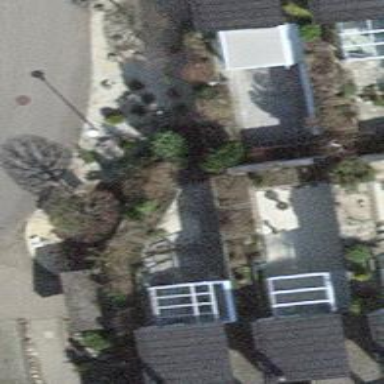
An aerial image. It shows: Image showing building with apartments.